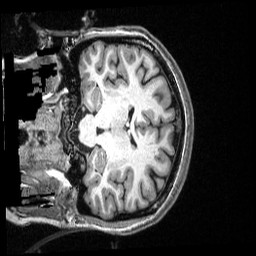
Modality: T1w
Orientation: coronal
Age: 25
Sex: female
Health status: healthy
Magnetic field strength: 3 T
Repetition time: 2.53 s
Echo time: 0.00331 s